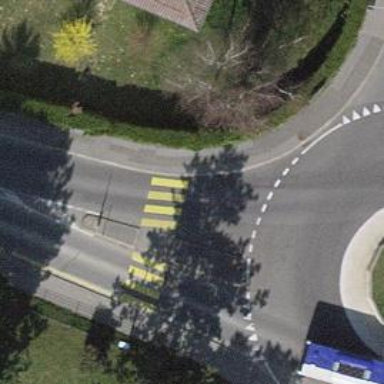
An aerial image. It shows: Uncontrolled road crossing.